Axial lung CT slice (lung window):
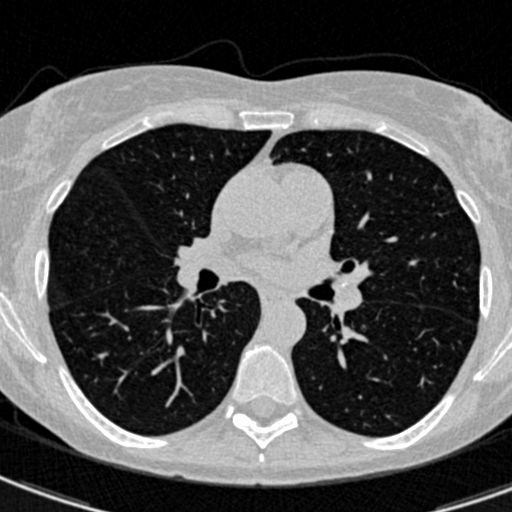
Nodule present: no